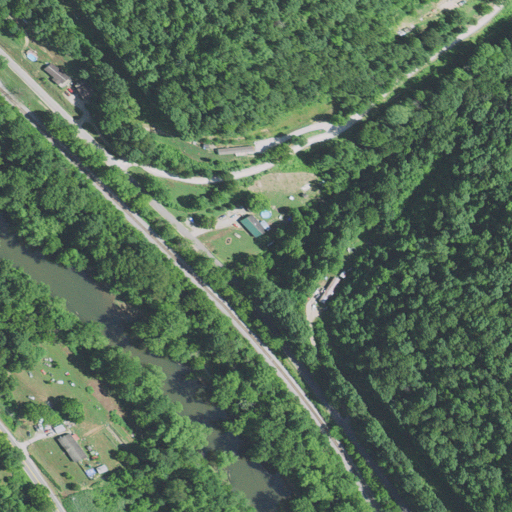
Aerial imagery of valley in West Virginia named Stone Coal Hollow containing deciduous forest, low intensity development, pasture, mixed forest, open development, open water, and medium intensity development